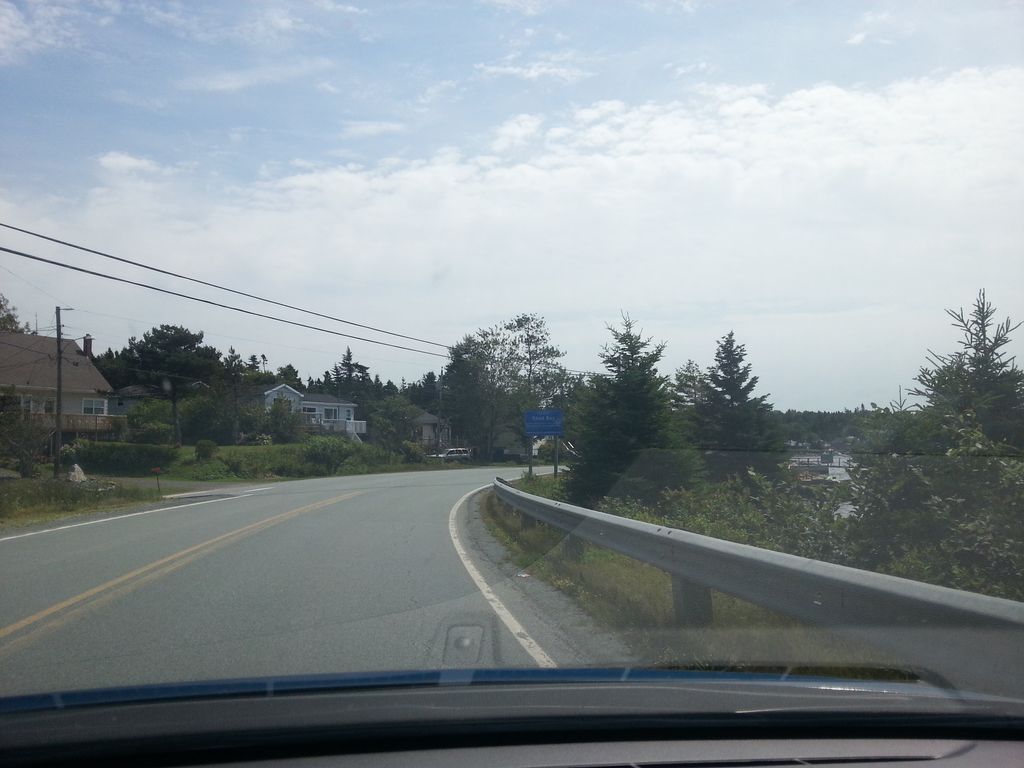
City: halifax